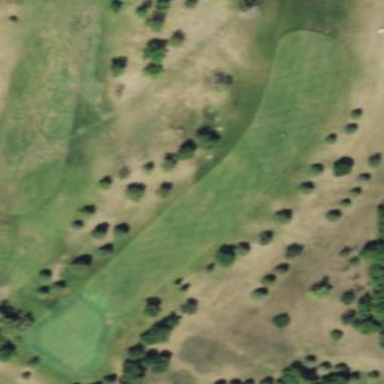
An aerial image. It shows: Grassy area designated as golf fairway.